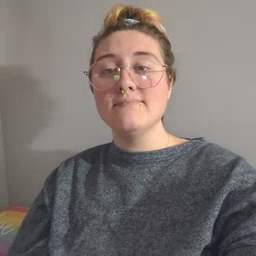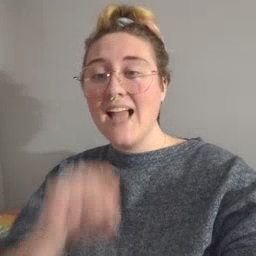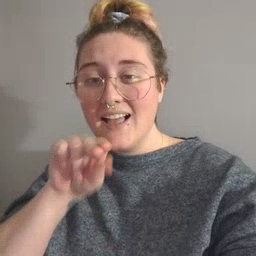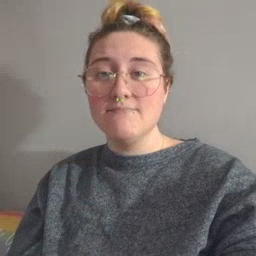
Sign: duck